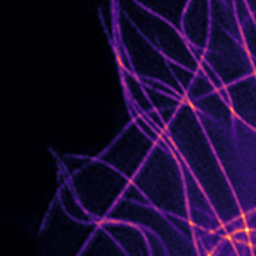
Label: Super-resolution Microtubules image